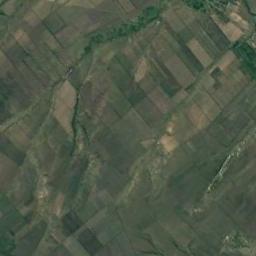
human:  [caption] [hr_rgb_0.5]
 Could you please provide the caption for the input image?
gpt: There are some green rectangular farmland .

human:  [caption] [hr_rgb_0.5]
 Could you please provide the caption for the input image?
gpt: There are many rectangular farmlands of different shades .

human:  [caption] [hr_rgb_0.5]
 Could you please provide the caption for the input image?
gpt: Many dense green and tan mixed rectangular farmlands of different sizes .

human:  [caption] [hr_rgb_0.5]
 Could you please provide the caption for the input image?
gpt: Lots of rectangular farmlands of different colors are arranged in neat rows and a grove of trees is surrounded by these farmlands .

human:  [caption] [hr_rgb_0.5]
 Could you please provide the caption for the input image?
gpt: There are many green rectangular farmlands .